Interaction volume radius: 5 \u00c5
Interaction volume height: 25 \u00c5
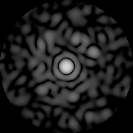
Disorder parameter: 0.8591